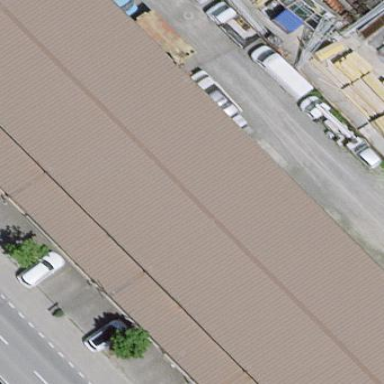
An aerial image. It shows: Industrial building.